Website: bh-photo
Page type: customer-info-address
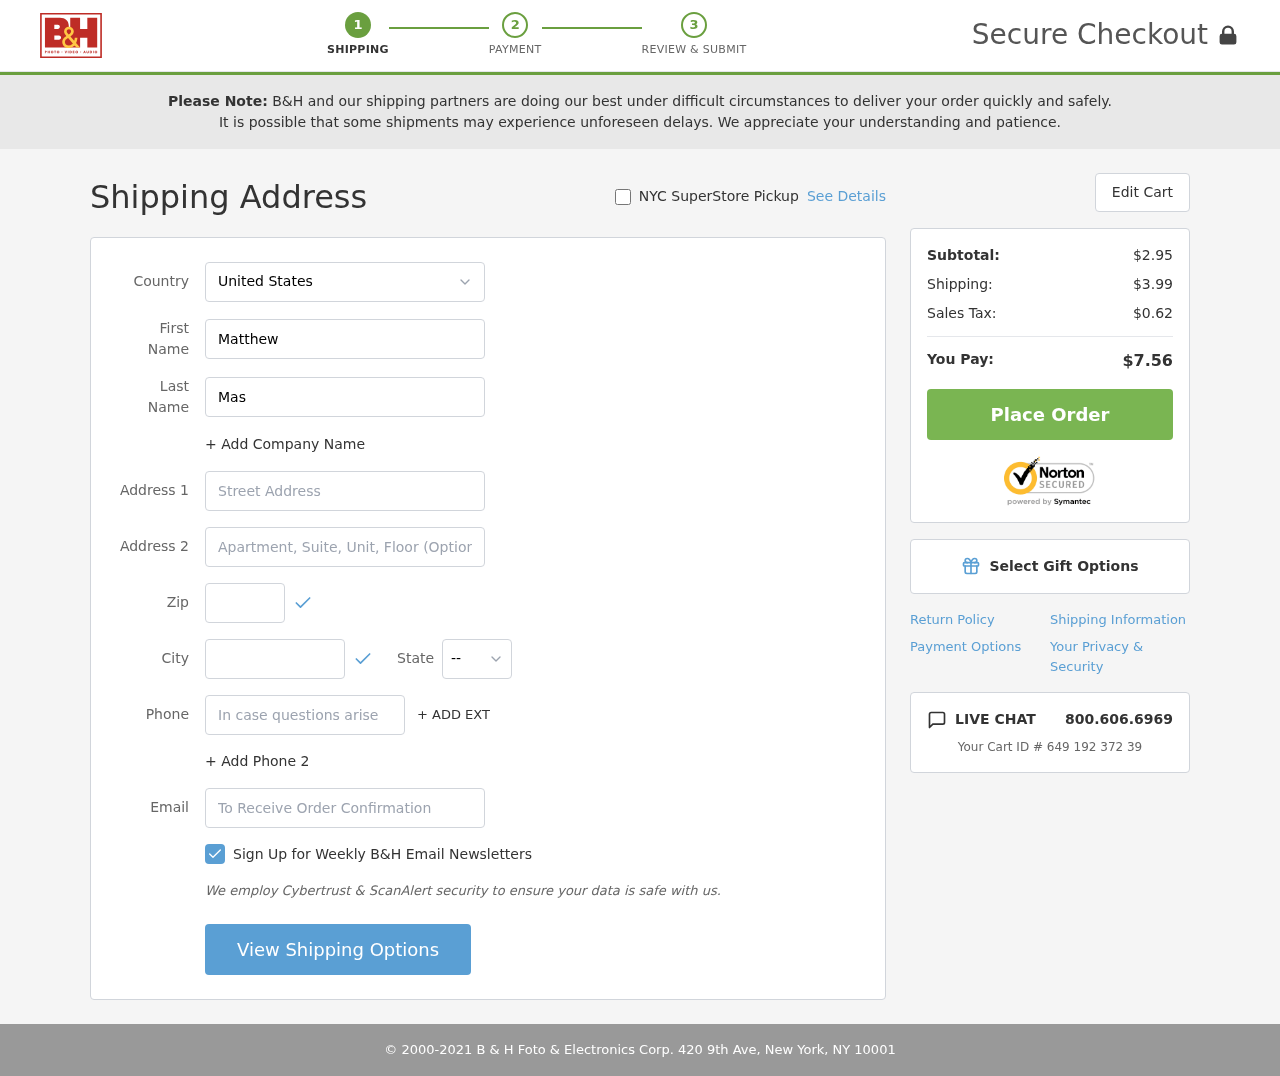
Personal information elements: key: PII_CITY
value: East Andrew
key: PII_COUNTRY
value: United States
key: PII_EMAIL
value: mmason@gmail.com
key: PII_FIRSTNAME
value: Matthew
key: PII_LASTNAME
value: Mason
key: PII_PHONE
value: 9675645281
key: PII_POSTCODE
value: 35955
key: PII_STATE_ABBR
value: NH
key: PII_STREET
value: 97274 John Harbors
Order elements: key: ORDER_SUBTOTAL
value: $2.95
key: ORDER_SHIPPING_COST
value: $3.99
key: ORDER_TAX
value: $0.62
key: ORDER_TOTAL
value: $7.56
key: ORDER_ID
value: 649 192 372 39